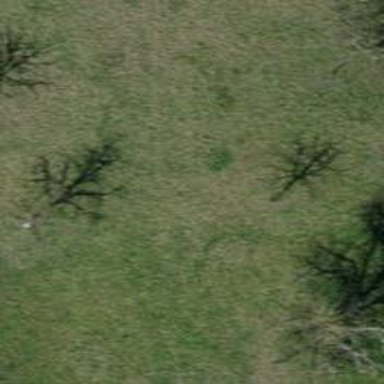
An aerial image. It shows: Single tag "natural: tree."